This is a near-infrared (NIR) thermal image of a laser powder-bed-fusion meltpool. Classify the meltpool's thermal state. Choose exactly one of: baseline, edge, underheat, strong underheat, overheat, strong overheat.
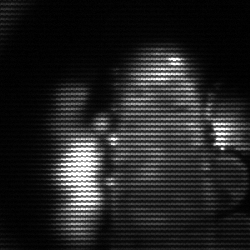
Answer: strong underheat